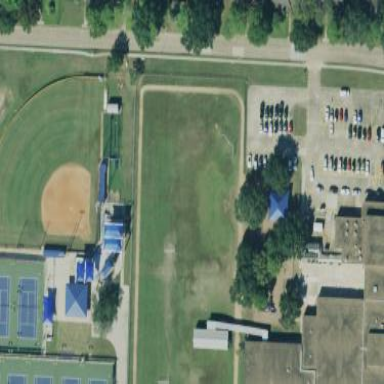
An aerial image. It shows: Grass pitch for multi-sports activities like soccer and baseball.